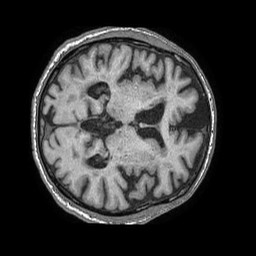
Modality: T1w
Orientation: axial
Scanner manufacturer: philips
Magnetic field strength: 1.5 T
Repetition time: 0.007484 s
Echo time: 0.003397 s